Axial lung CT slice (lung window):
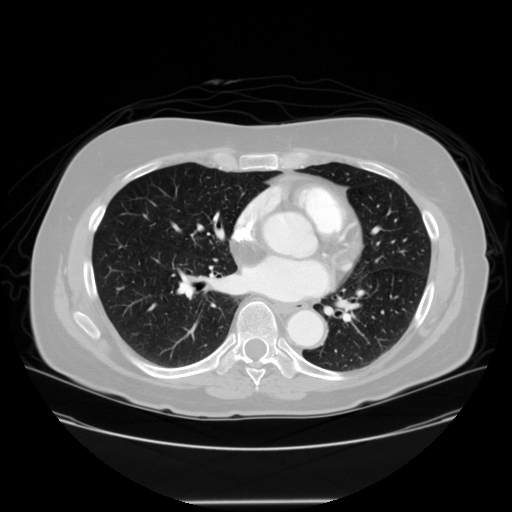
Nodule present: no